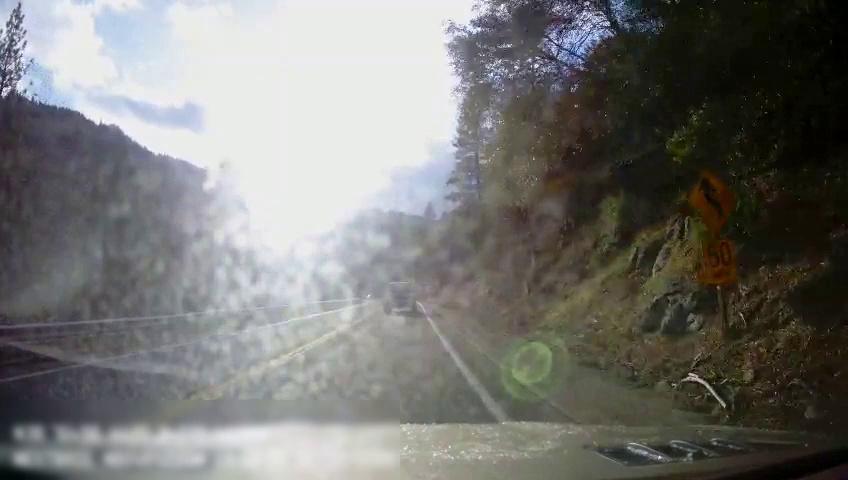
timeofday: Day
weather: Sunny
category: Drivable Space
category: Vehicles | Truck
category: Lanes | Current Lane
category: Lanes | Current Lane
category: Lanes | Alternate Lane